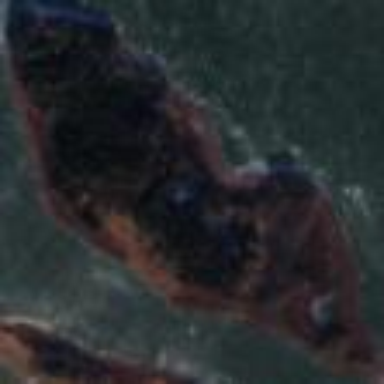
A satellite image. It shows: Islet.